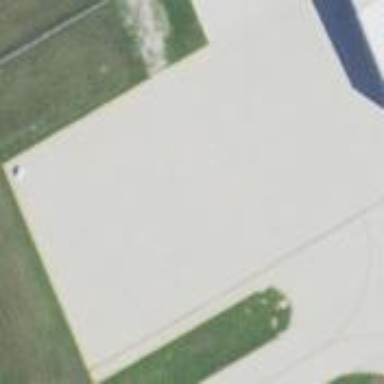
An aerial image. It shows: Apron at the airport.